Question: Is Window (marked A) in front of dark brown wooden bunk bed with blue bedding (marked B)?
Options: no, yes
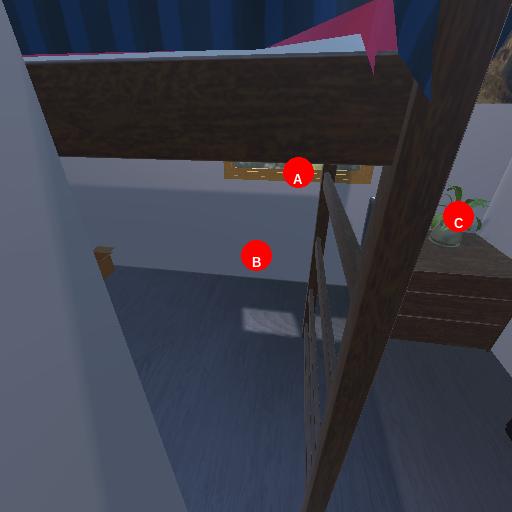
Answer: no